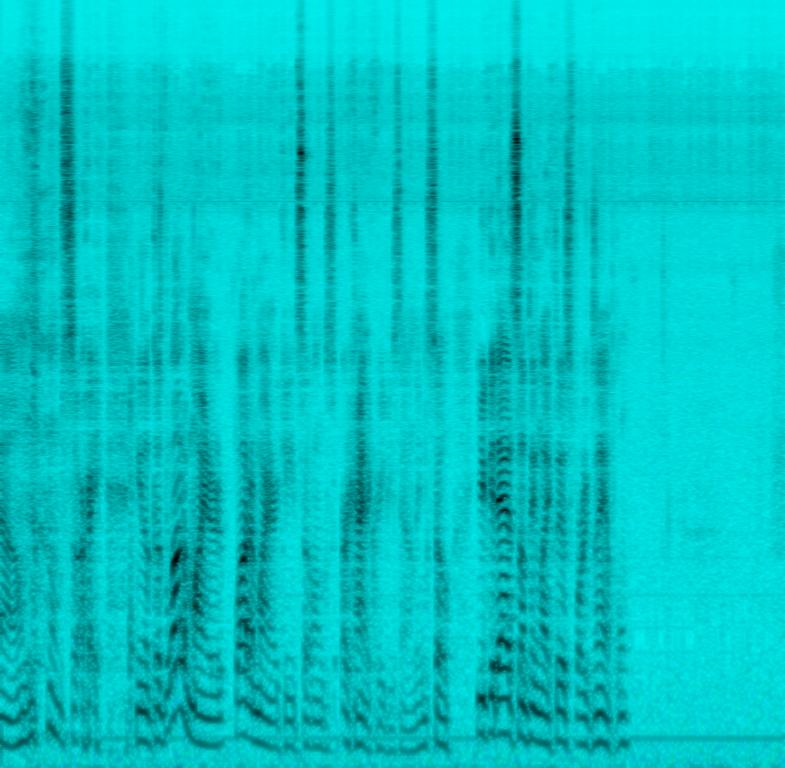
The low quality recording features a flat male vocal talking and playing a low pitched harmonica. It sounds like a tutorial and the recording is noisy and in mono.